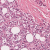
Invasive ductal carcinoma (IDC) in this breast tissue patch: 1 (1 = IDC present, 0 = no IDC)